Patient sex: M
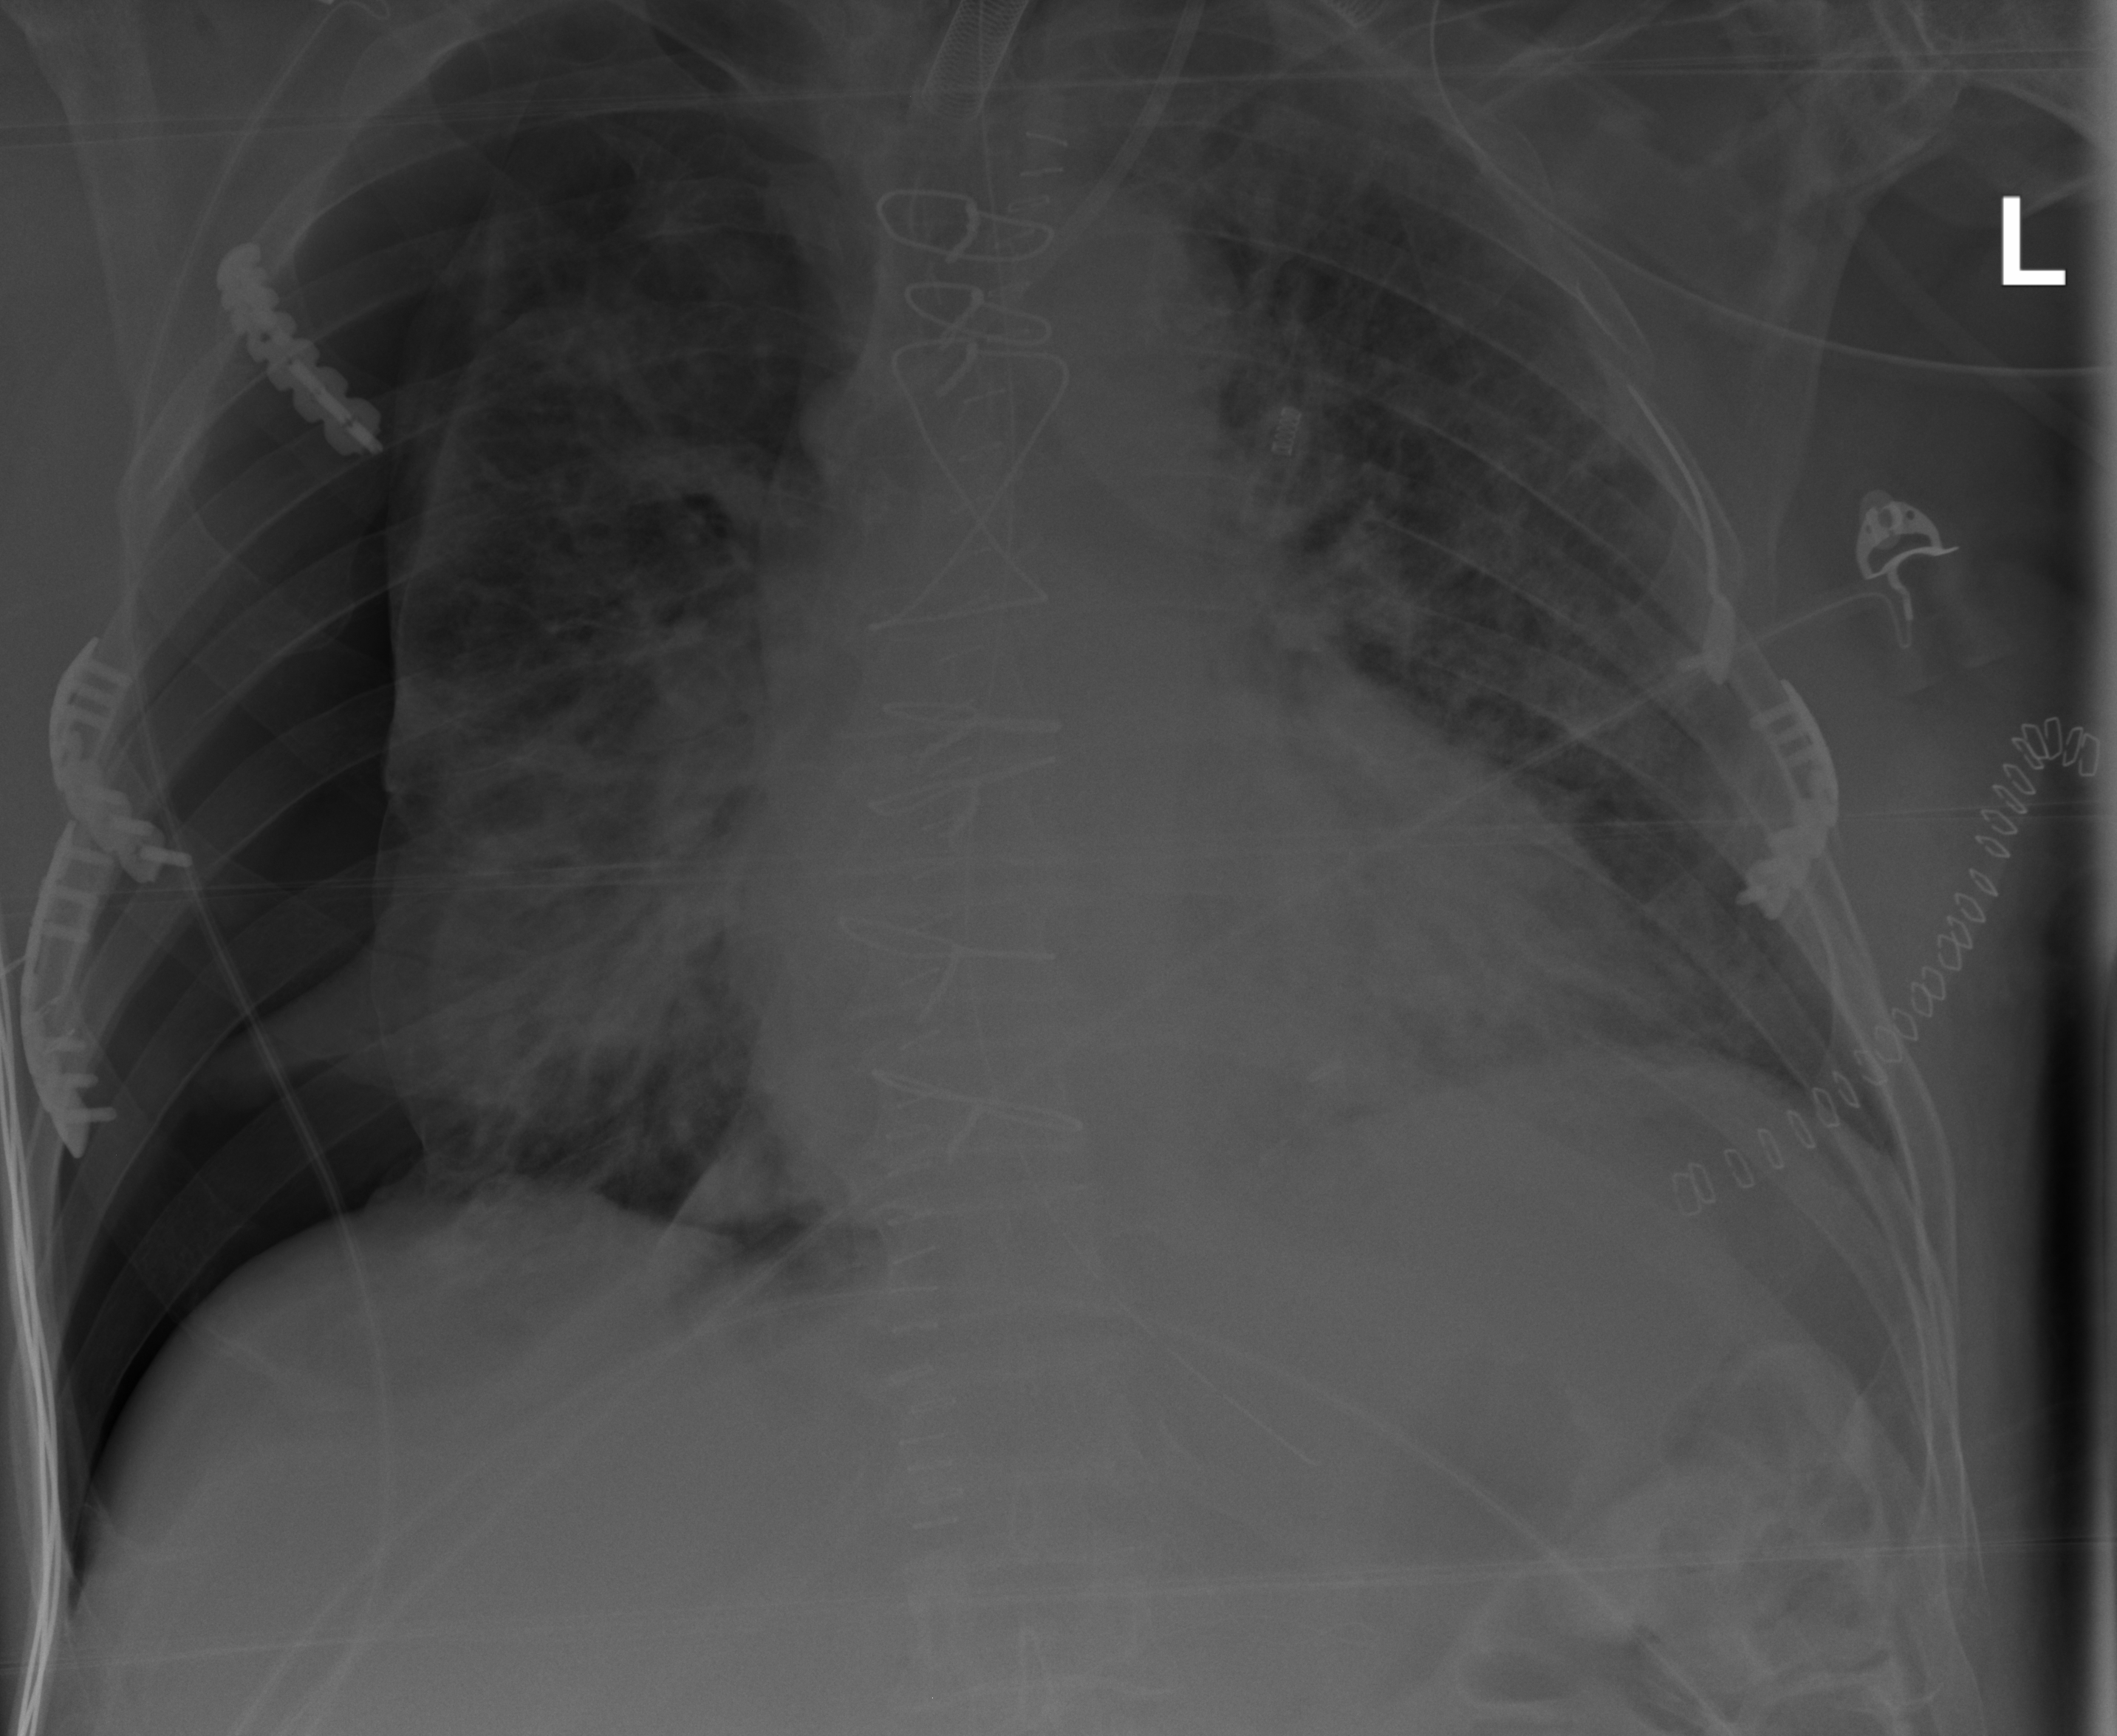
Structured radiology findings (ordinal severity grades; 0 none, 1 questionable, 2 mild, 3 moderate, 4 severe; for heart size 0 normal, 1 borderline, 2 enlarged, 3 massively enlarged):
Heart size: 2
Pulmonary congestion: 2
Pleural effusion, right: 0
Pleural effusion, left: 1
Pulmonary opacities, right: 3
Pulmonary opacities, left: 3
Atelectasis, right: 2
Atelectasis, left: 2